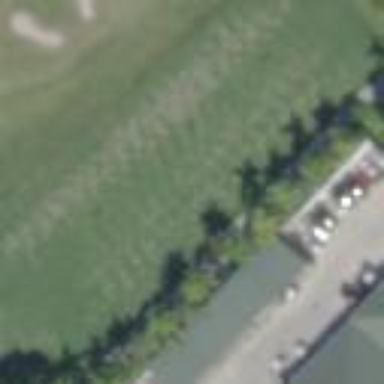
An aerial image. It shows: Grassy area designated as golf tee.